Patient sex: F
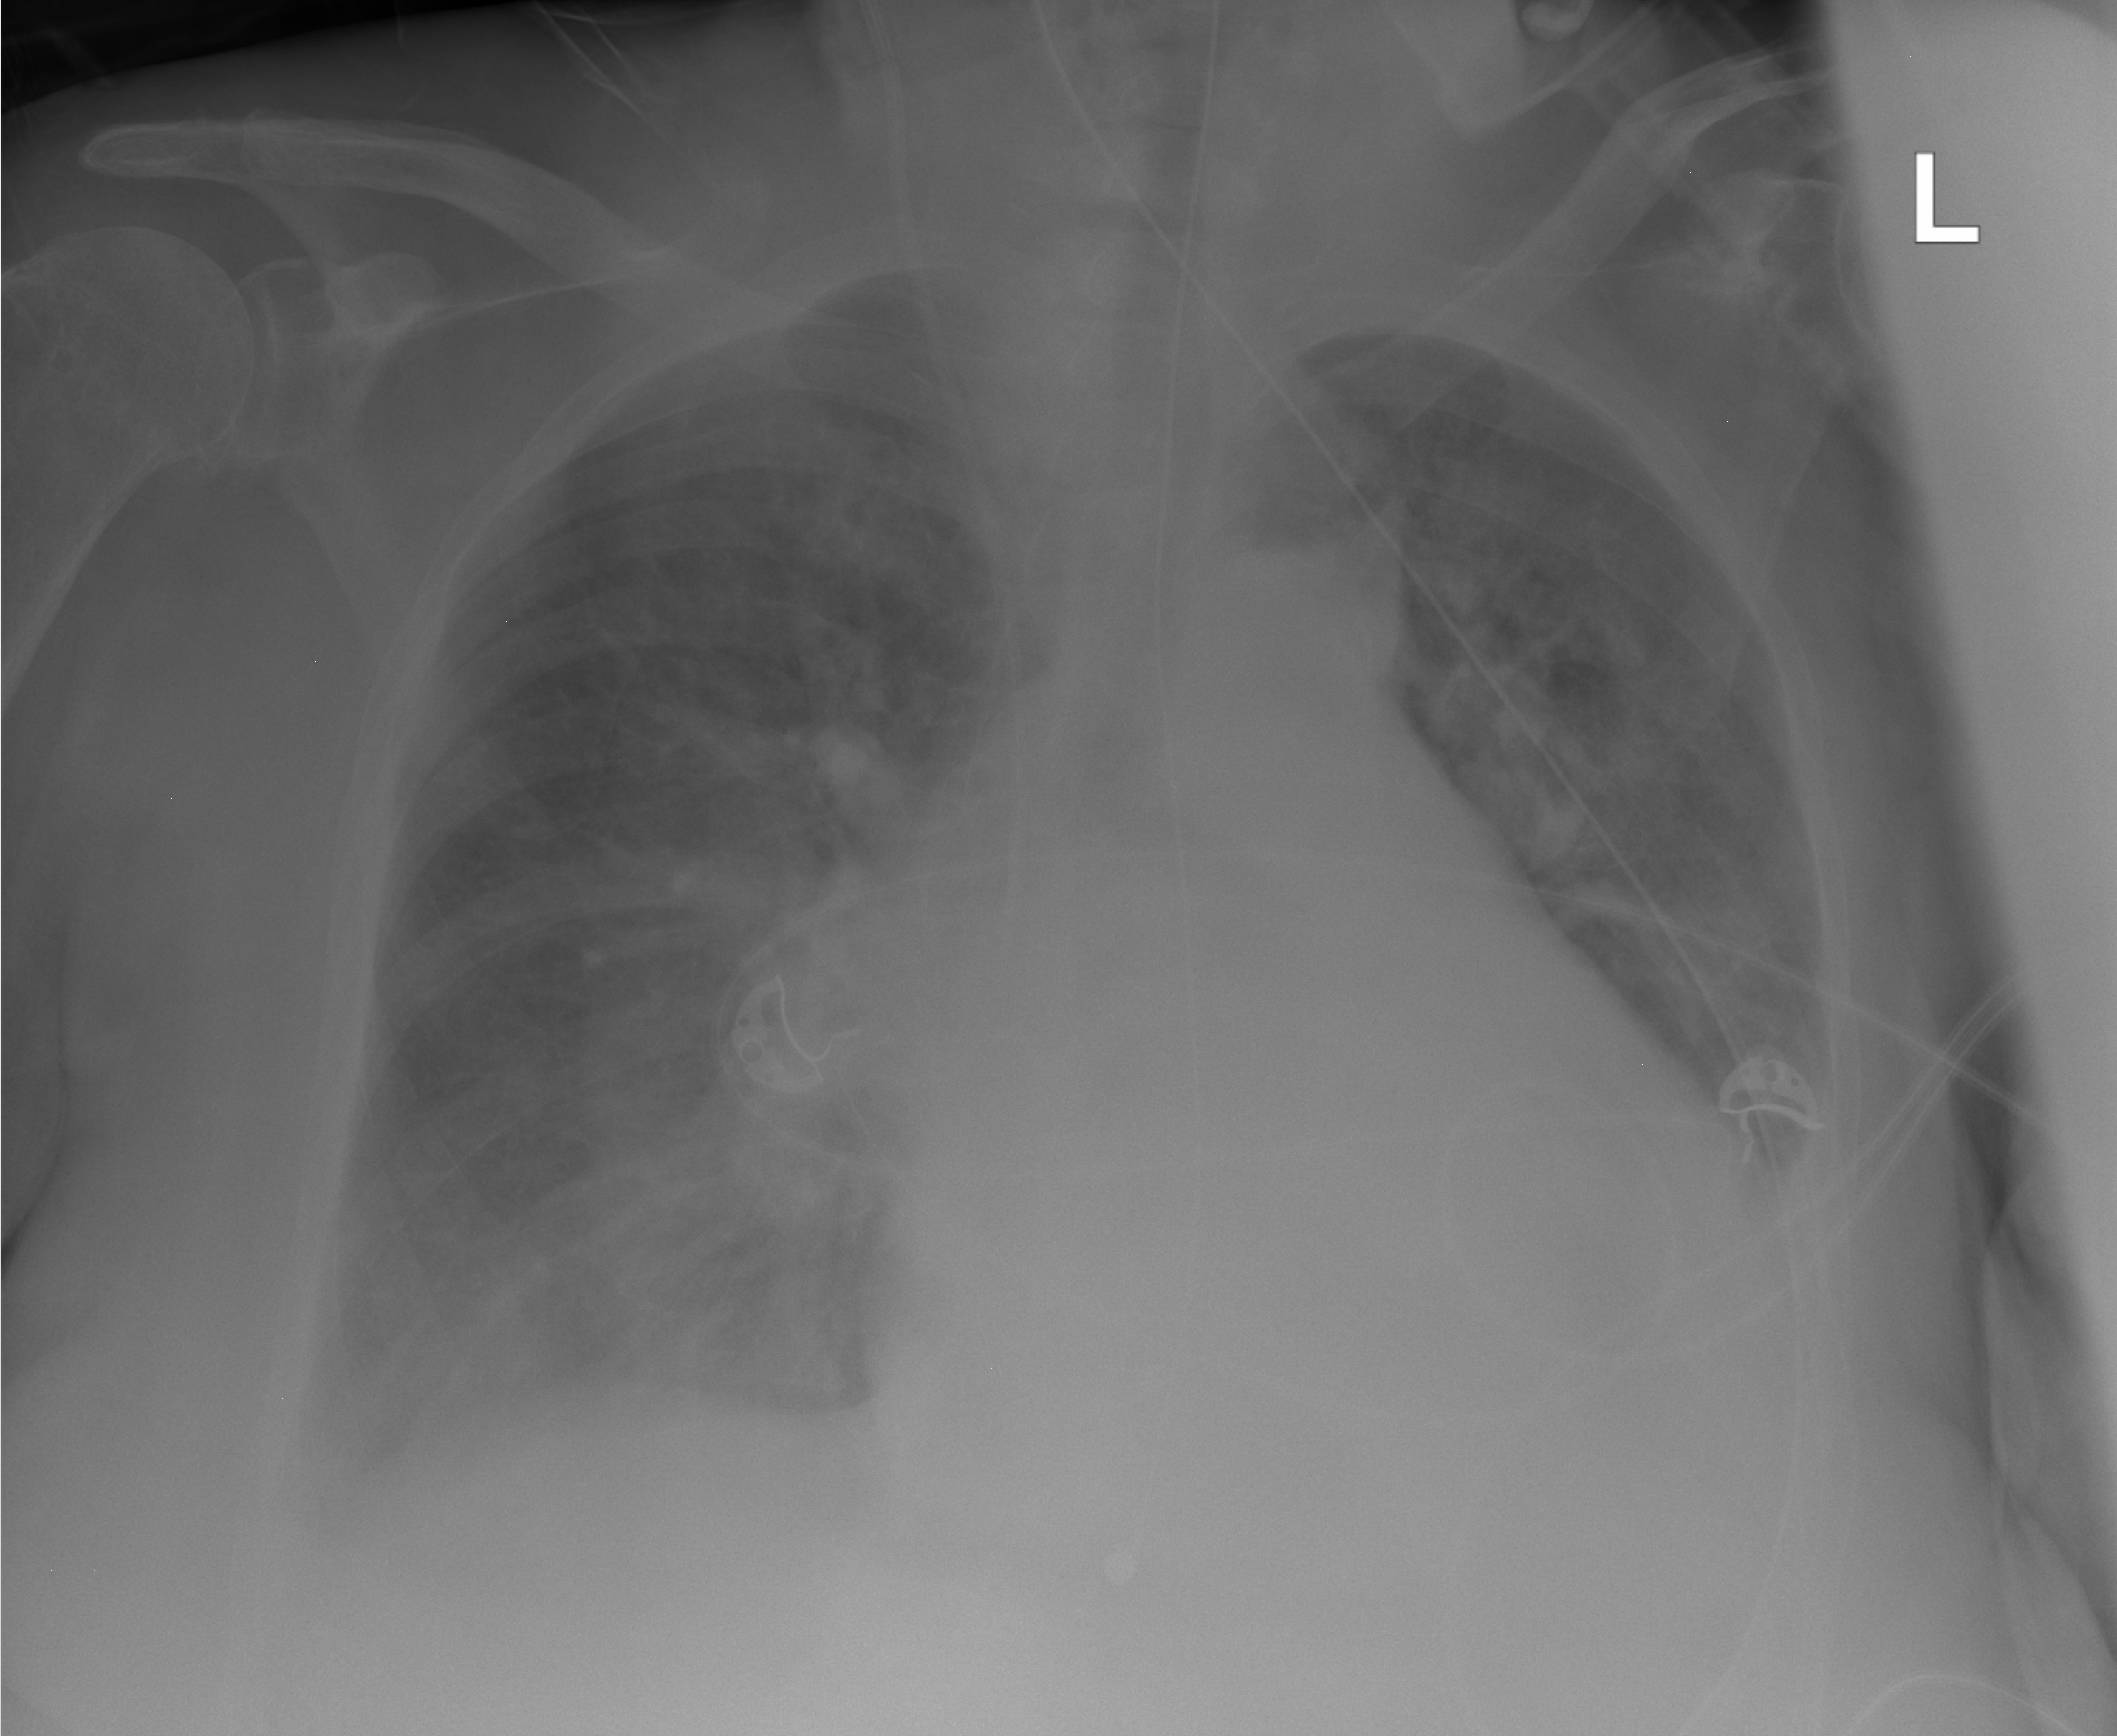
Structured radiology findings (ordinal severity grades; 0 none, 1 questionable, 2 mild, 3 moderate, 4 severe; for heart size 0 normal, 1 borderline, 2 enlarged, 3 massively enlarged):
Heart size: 2
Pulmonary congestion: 2
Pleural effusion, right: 2
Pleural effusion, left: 2
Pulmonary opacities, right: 0
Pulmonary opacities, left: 0
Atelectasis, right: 2
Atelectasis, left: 2